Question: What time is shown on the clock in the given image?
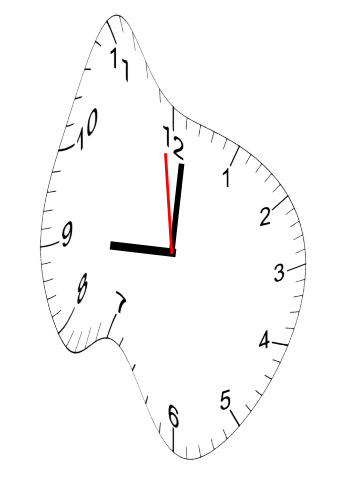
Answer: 09:00:59